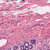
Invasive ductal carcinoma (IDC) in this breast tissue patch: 0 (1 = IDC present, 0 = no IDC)